Interaction volume radius: 10 \u00c5
Interaction volume height: 15 \u00c5
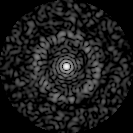
Disorder parameter: 0.8486